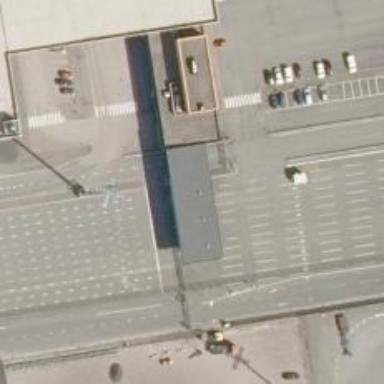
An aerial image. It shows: Border control barrier.